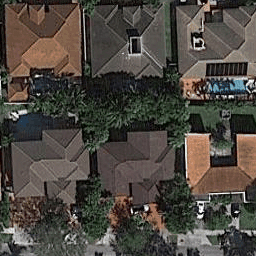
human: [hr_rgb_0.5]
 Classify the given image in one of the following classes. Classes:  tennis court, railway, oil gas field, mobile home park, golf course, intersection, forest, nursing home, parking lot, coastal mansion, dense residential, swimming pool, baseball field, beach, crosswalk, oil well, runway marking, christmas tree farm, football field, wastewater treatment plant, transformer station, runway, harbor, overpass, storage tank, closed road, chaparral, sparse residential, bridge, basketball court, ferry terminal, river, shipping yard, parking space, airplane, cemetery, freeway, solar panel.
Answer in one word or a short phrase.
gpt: coastal mansion